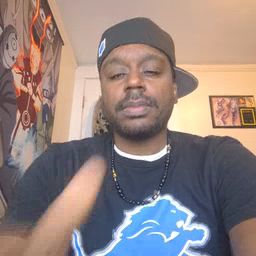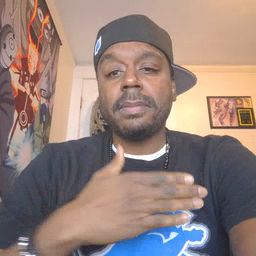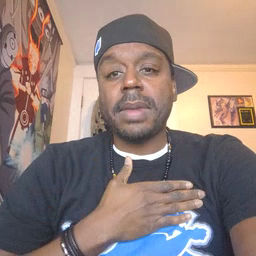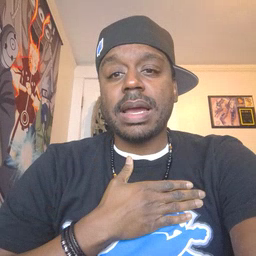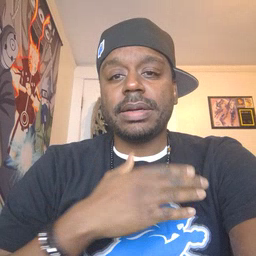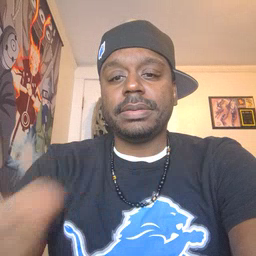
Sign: minemy